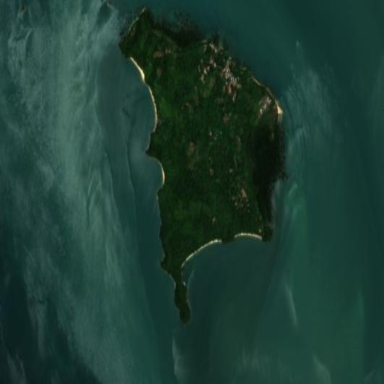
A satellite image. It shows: Island with natural coastline.